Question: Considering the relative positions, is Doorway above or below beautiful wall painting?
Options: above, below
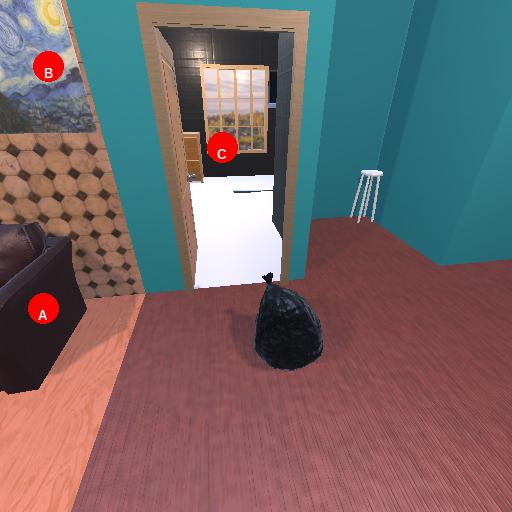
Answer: above